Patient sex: M
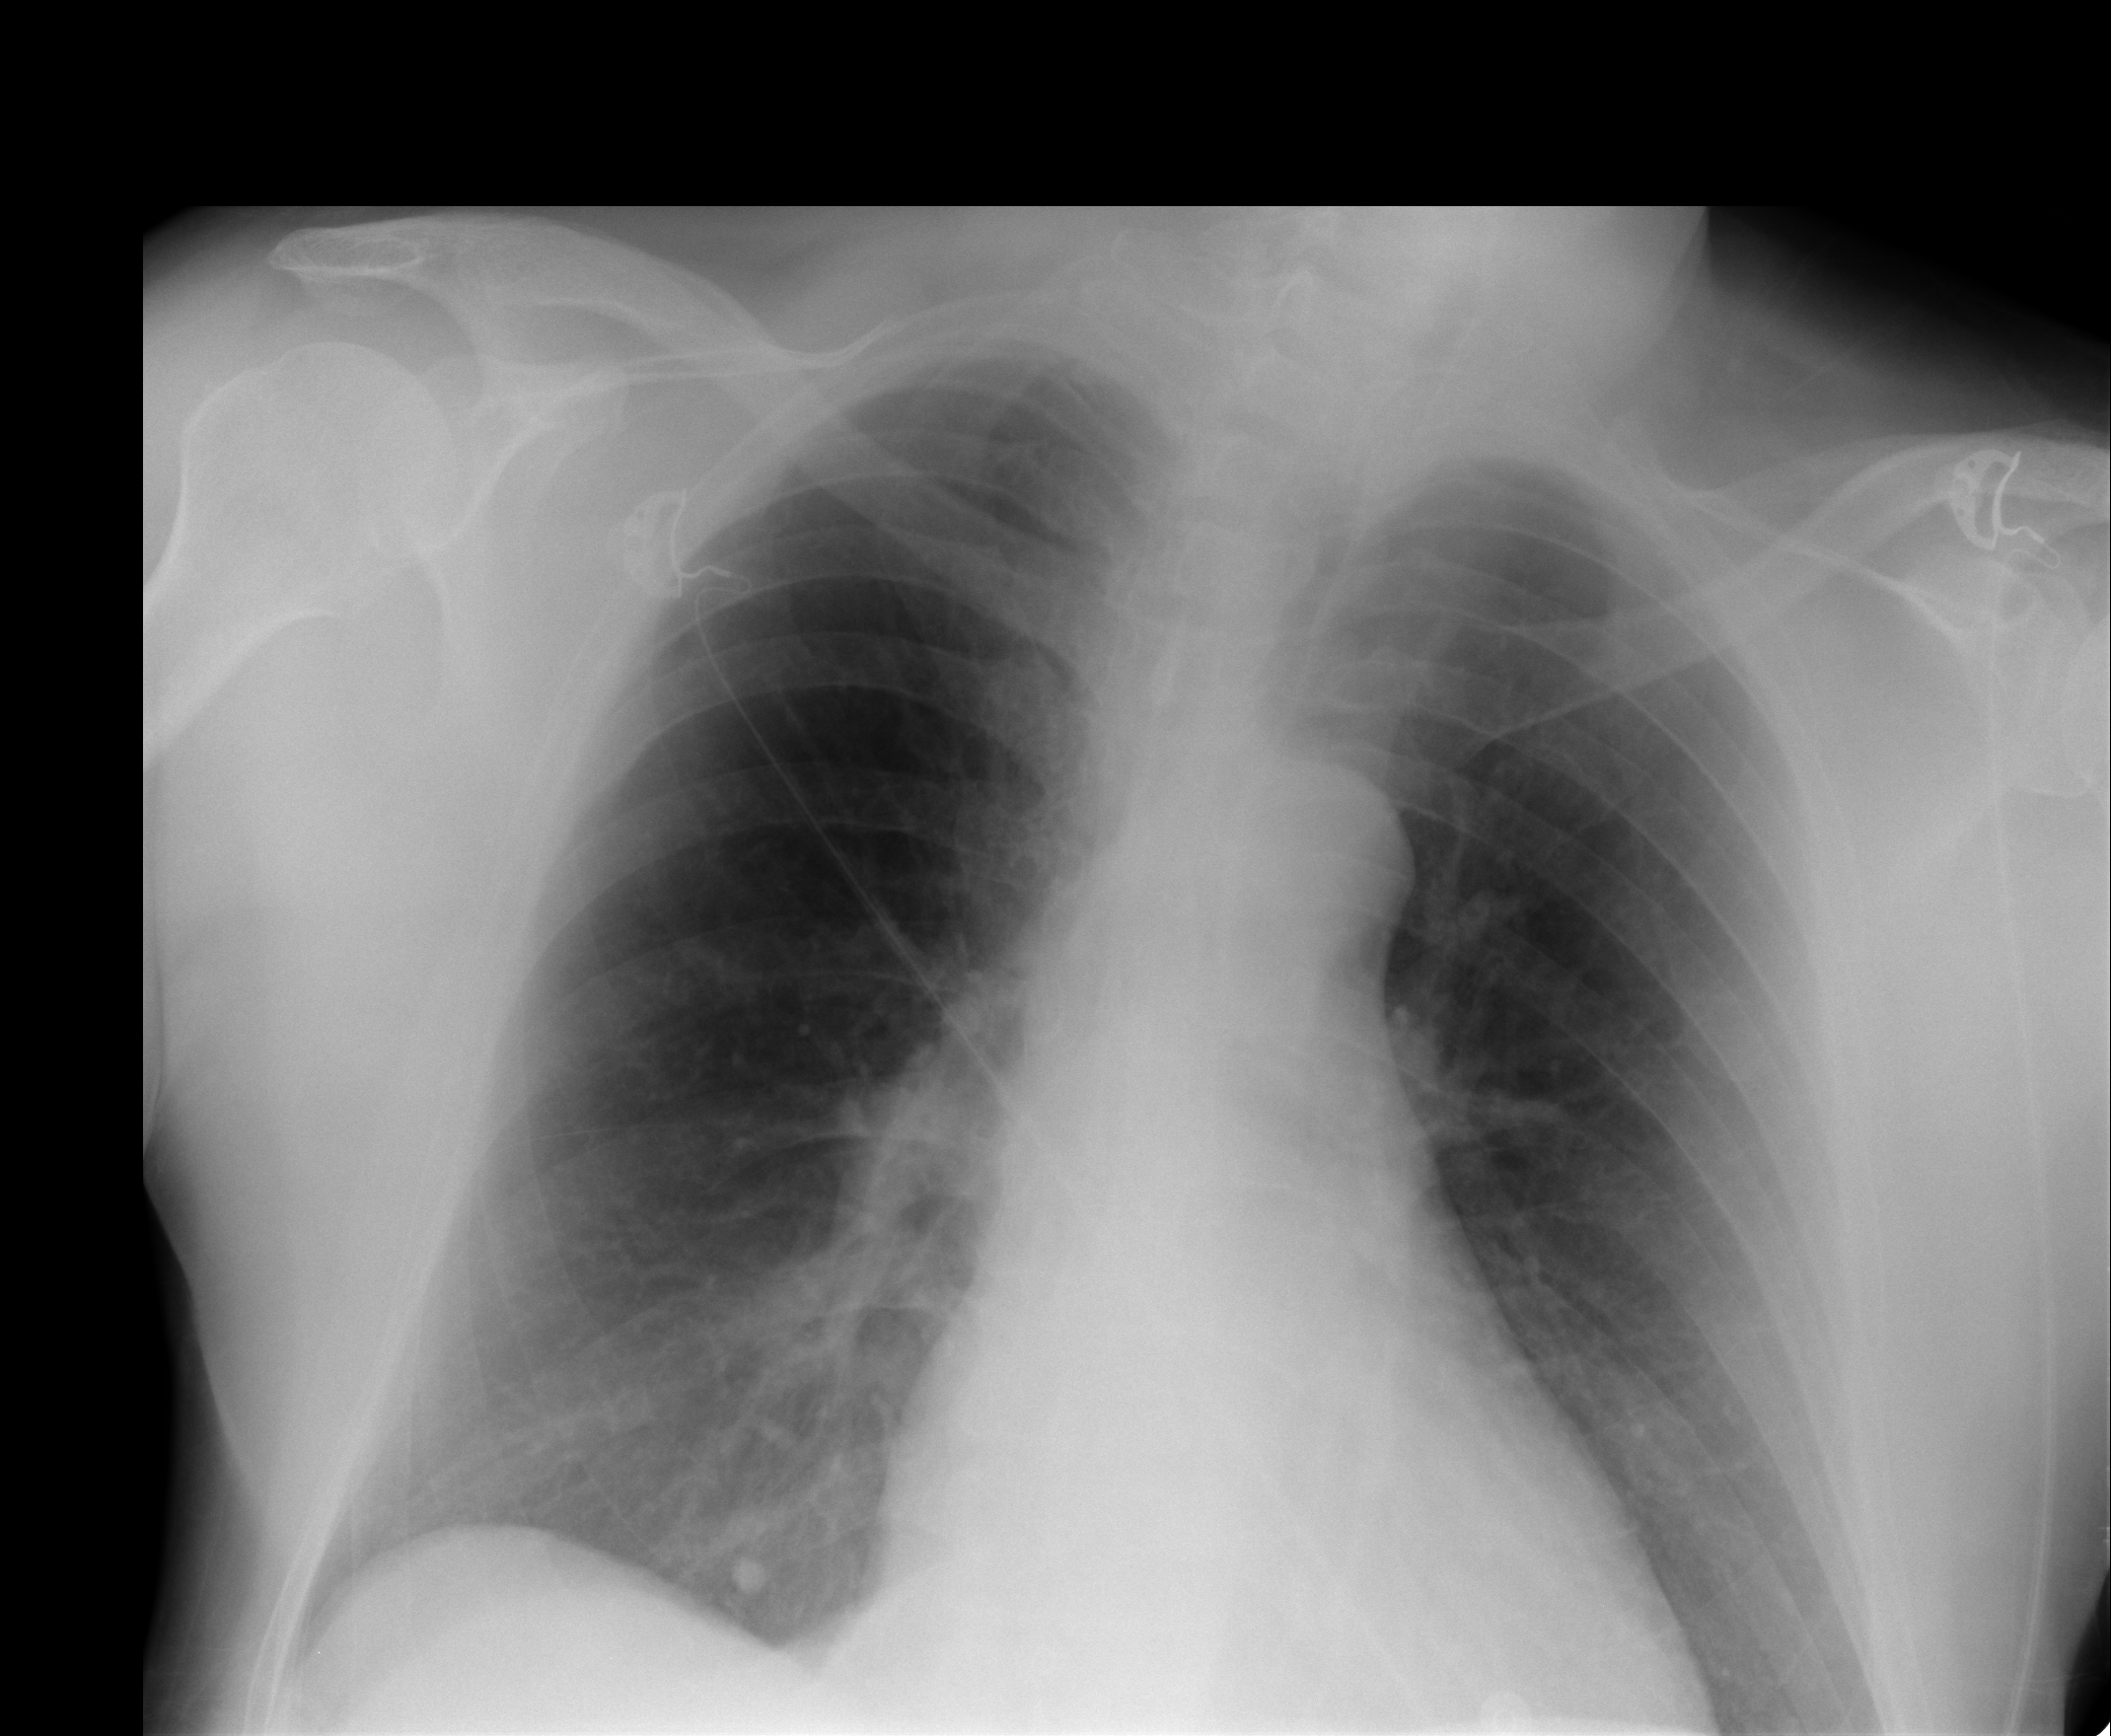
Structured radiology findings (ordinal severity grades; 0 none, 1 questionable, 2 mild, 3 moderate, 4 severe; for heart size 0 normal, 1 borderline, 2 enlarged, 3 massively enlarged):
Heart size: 1
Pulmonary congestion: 1
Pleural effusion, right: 0
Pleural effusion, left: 0
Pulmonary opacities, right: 0
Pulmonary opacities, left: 0
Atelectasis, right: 1
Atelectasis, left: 0